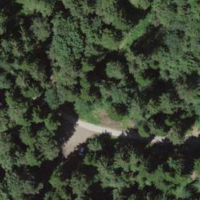
EUNIS habitat code: 44
Species observed at this site:
Fagus sylvatica